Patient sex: M
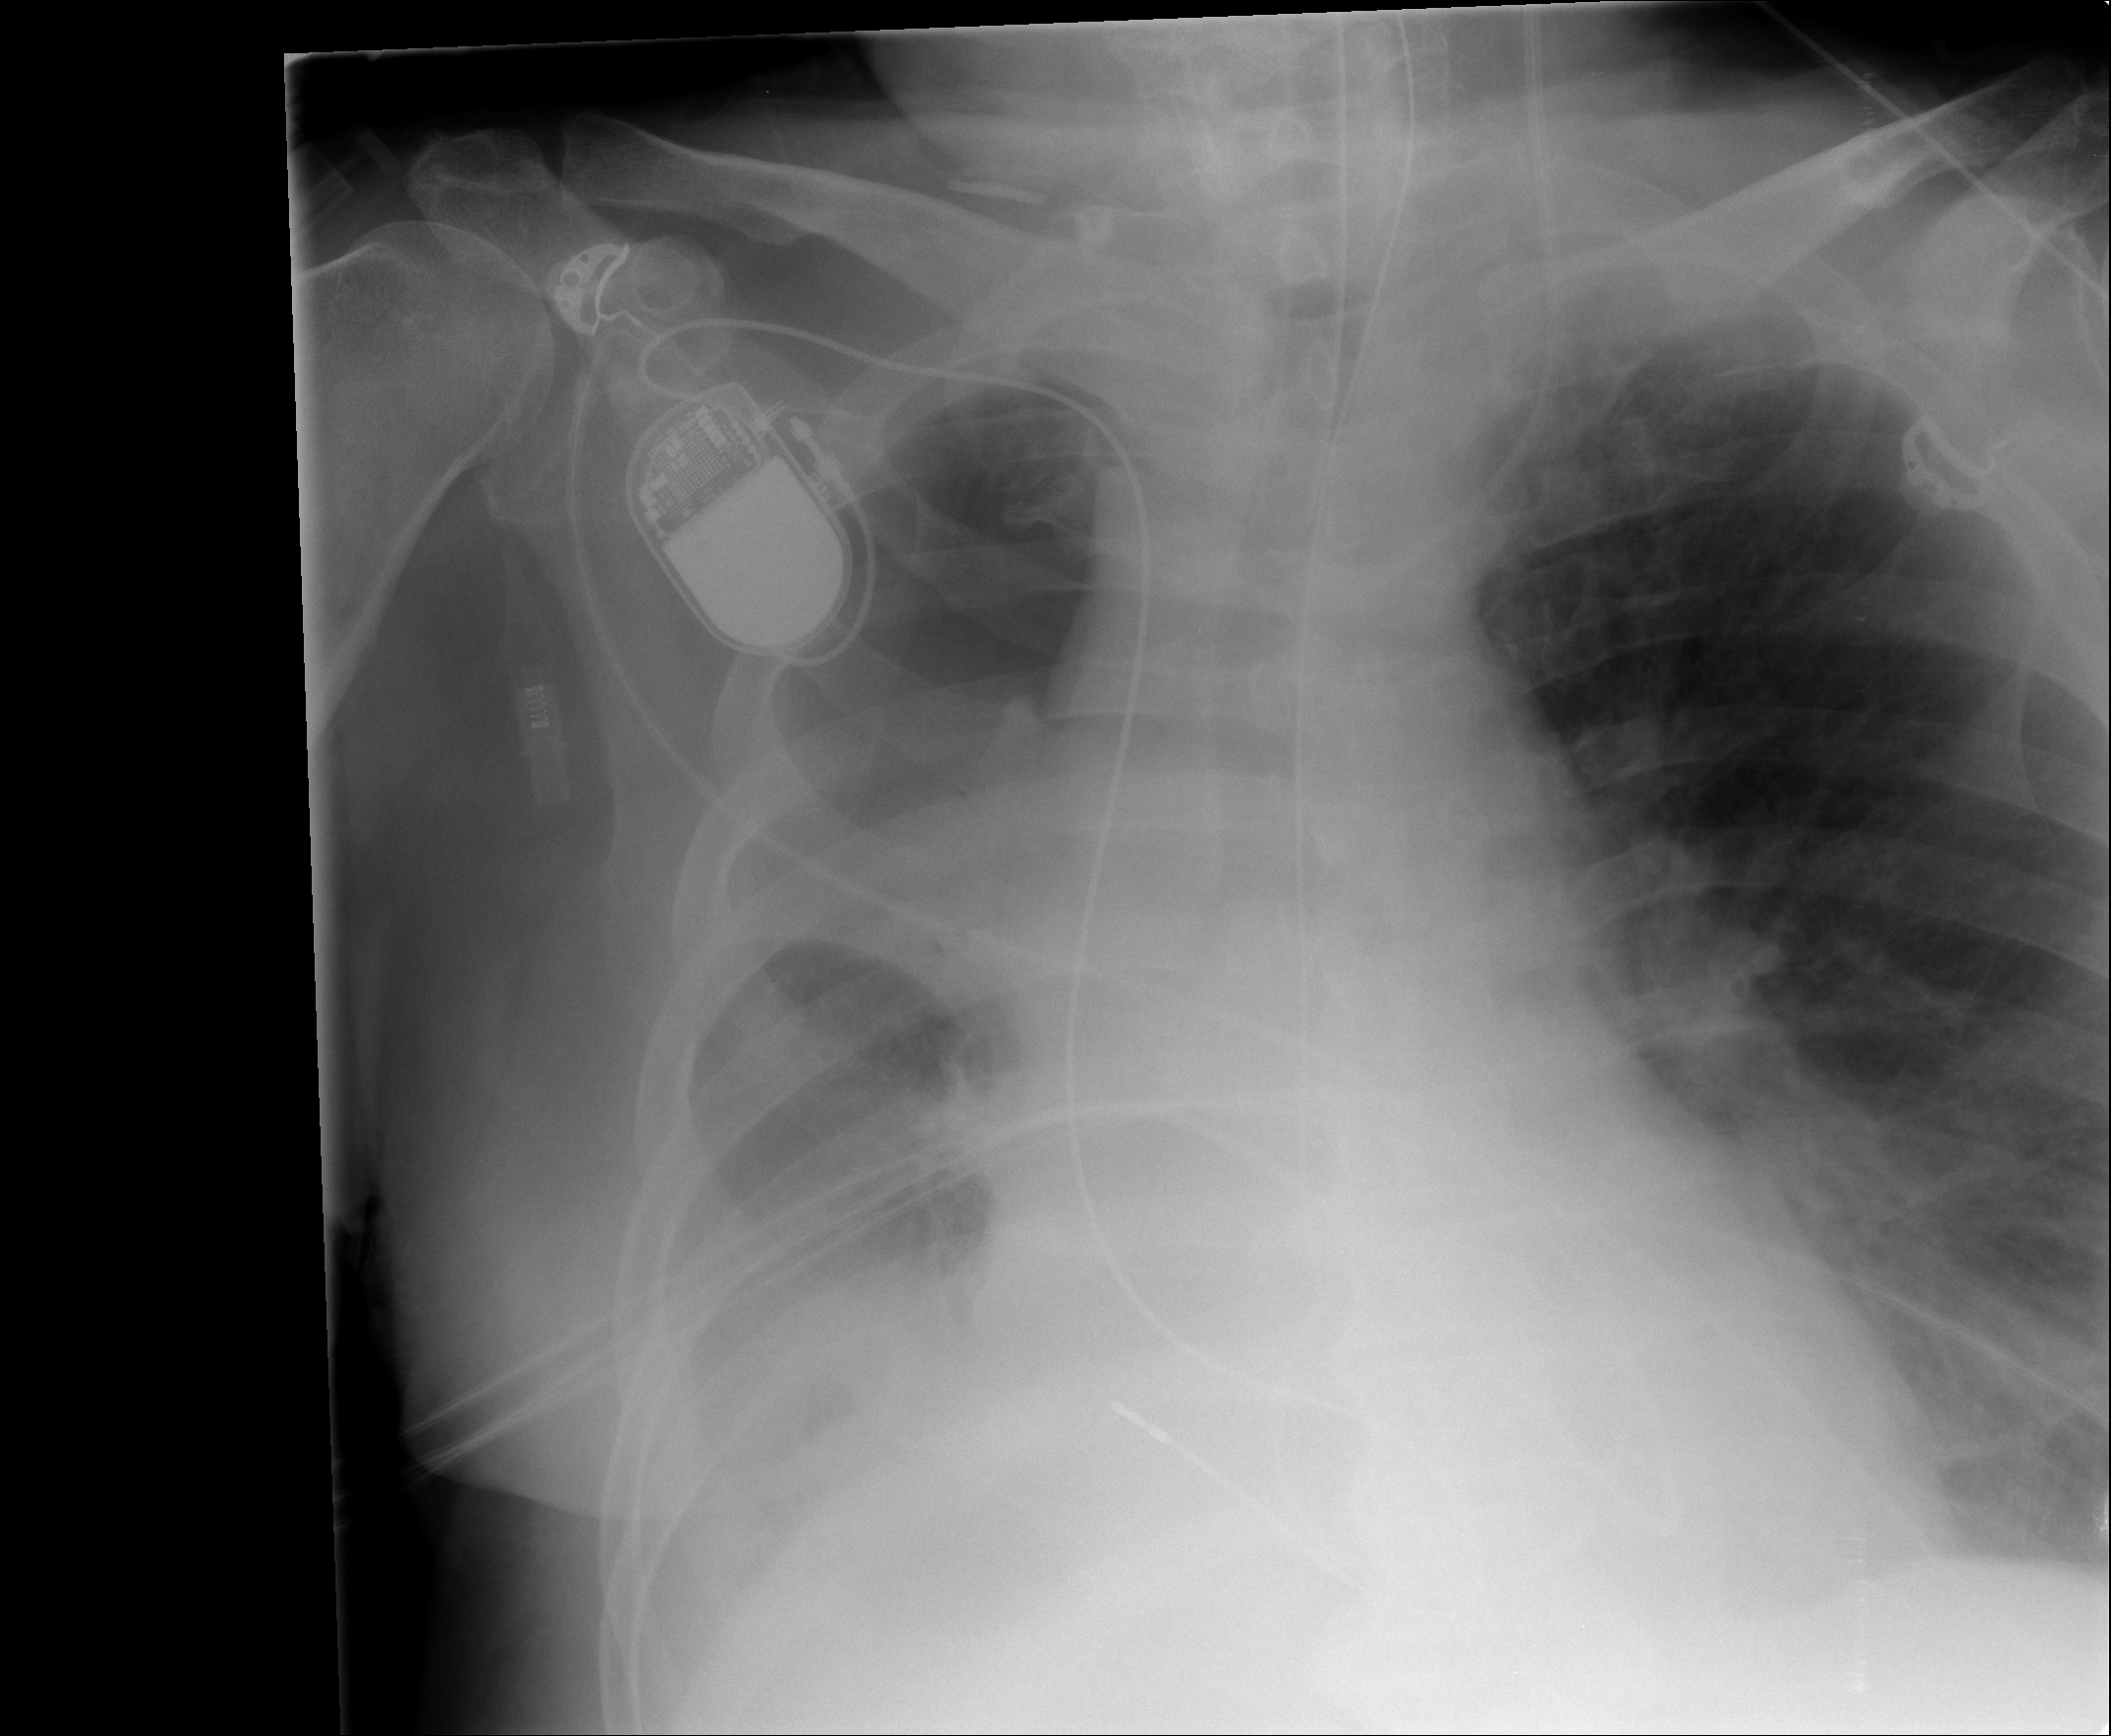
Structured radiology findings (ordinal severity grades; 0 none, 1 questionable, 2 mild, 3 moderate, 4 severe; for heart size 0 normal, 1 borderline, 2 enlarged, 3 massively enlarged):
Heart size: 0
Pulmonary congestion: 3
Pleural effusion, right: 0
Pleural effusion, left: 2
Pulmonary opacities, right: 1
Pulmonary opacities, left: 2
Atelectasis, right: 3
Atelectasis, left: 0